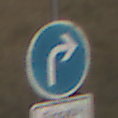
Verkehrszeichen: VorgeschriebeneFahrtrichtungRechts
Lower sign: BesondereFahrzeugeUndTransportgueter3
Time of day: MorningAfternoon
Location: Outdoor (Nature)
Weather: PartlyCloudy
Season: NotSpecified
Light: Natural